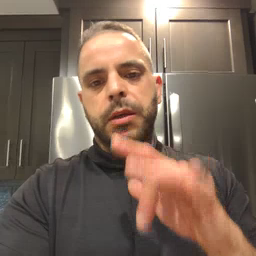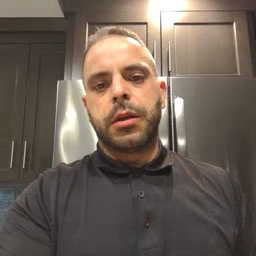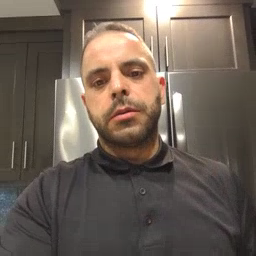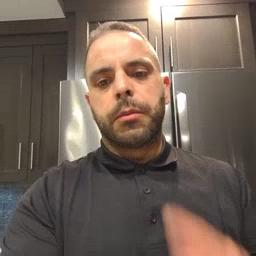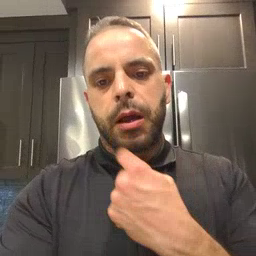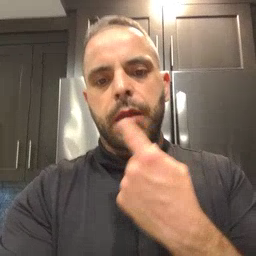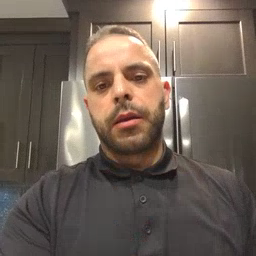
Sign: mouth